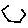
Label: hexagon